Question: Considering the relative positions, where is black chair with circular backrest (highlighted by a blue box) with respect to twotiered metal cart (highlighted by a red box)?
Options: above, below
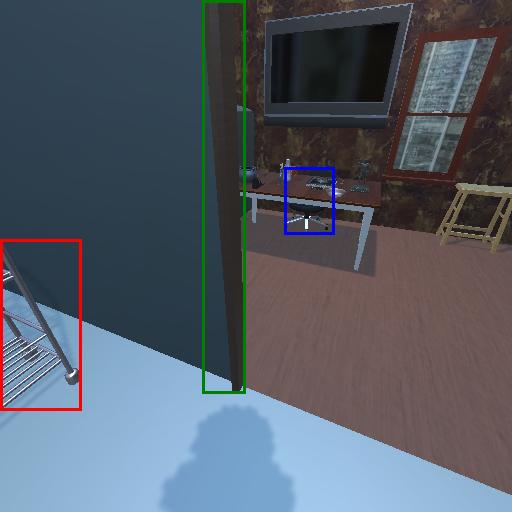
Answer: above